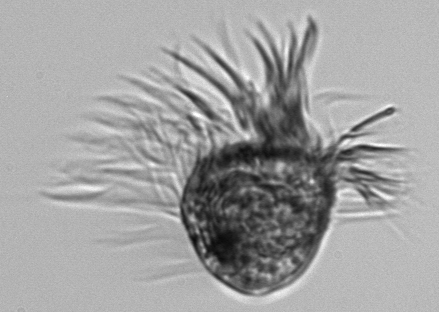
Label: Pelagostrobilidium